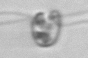
Label: flagellate_morphotype1